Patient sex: M
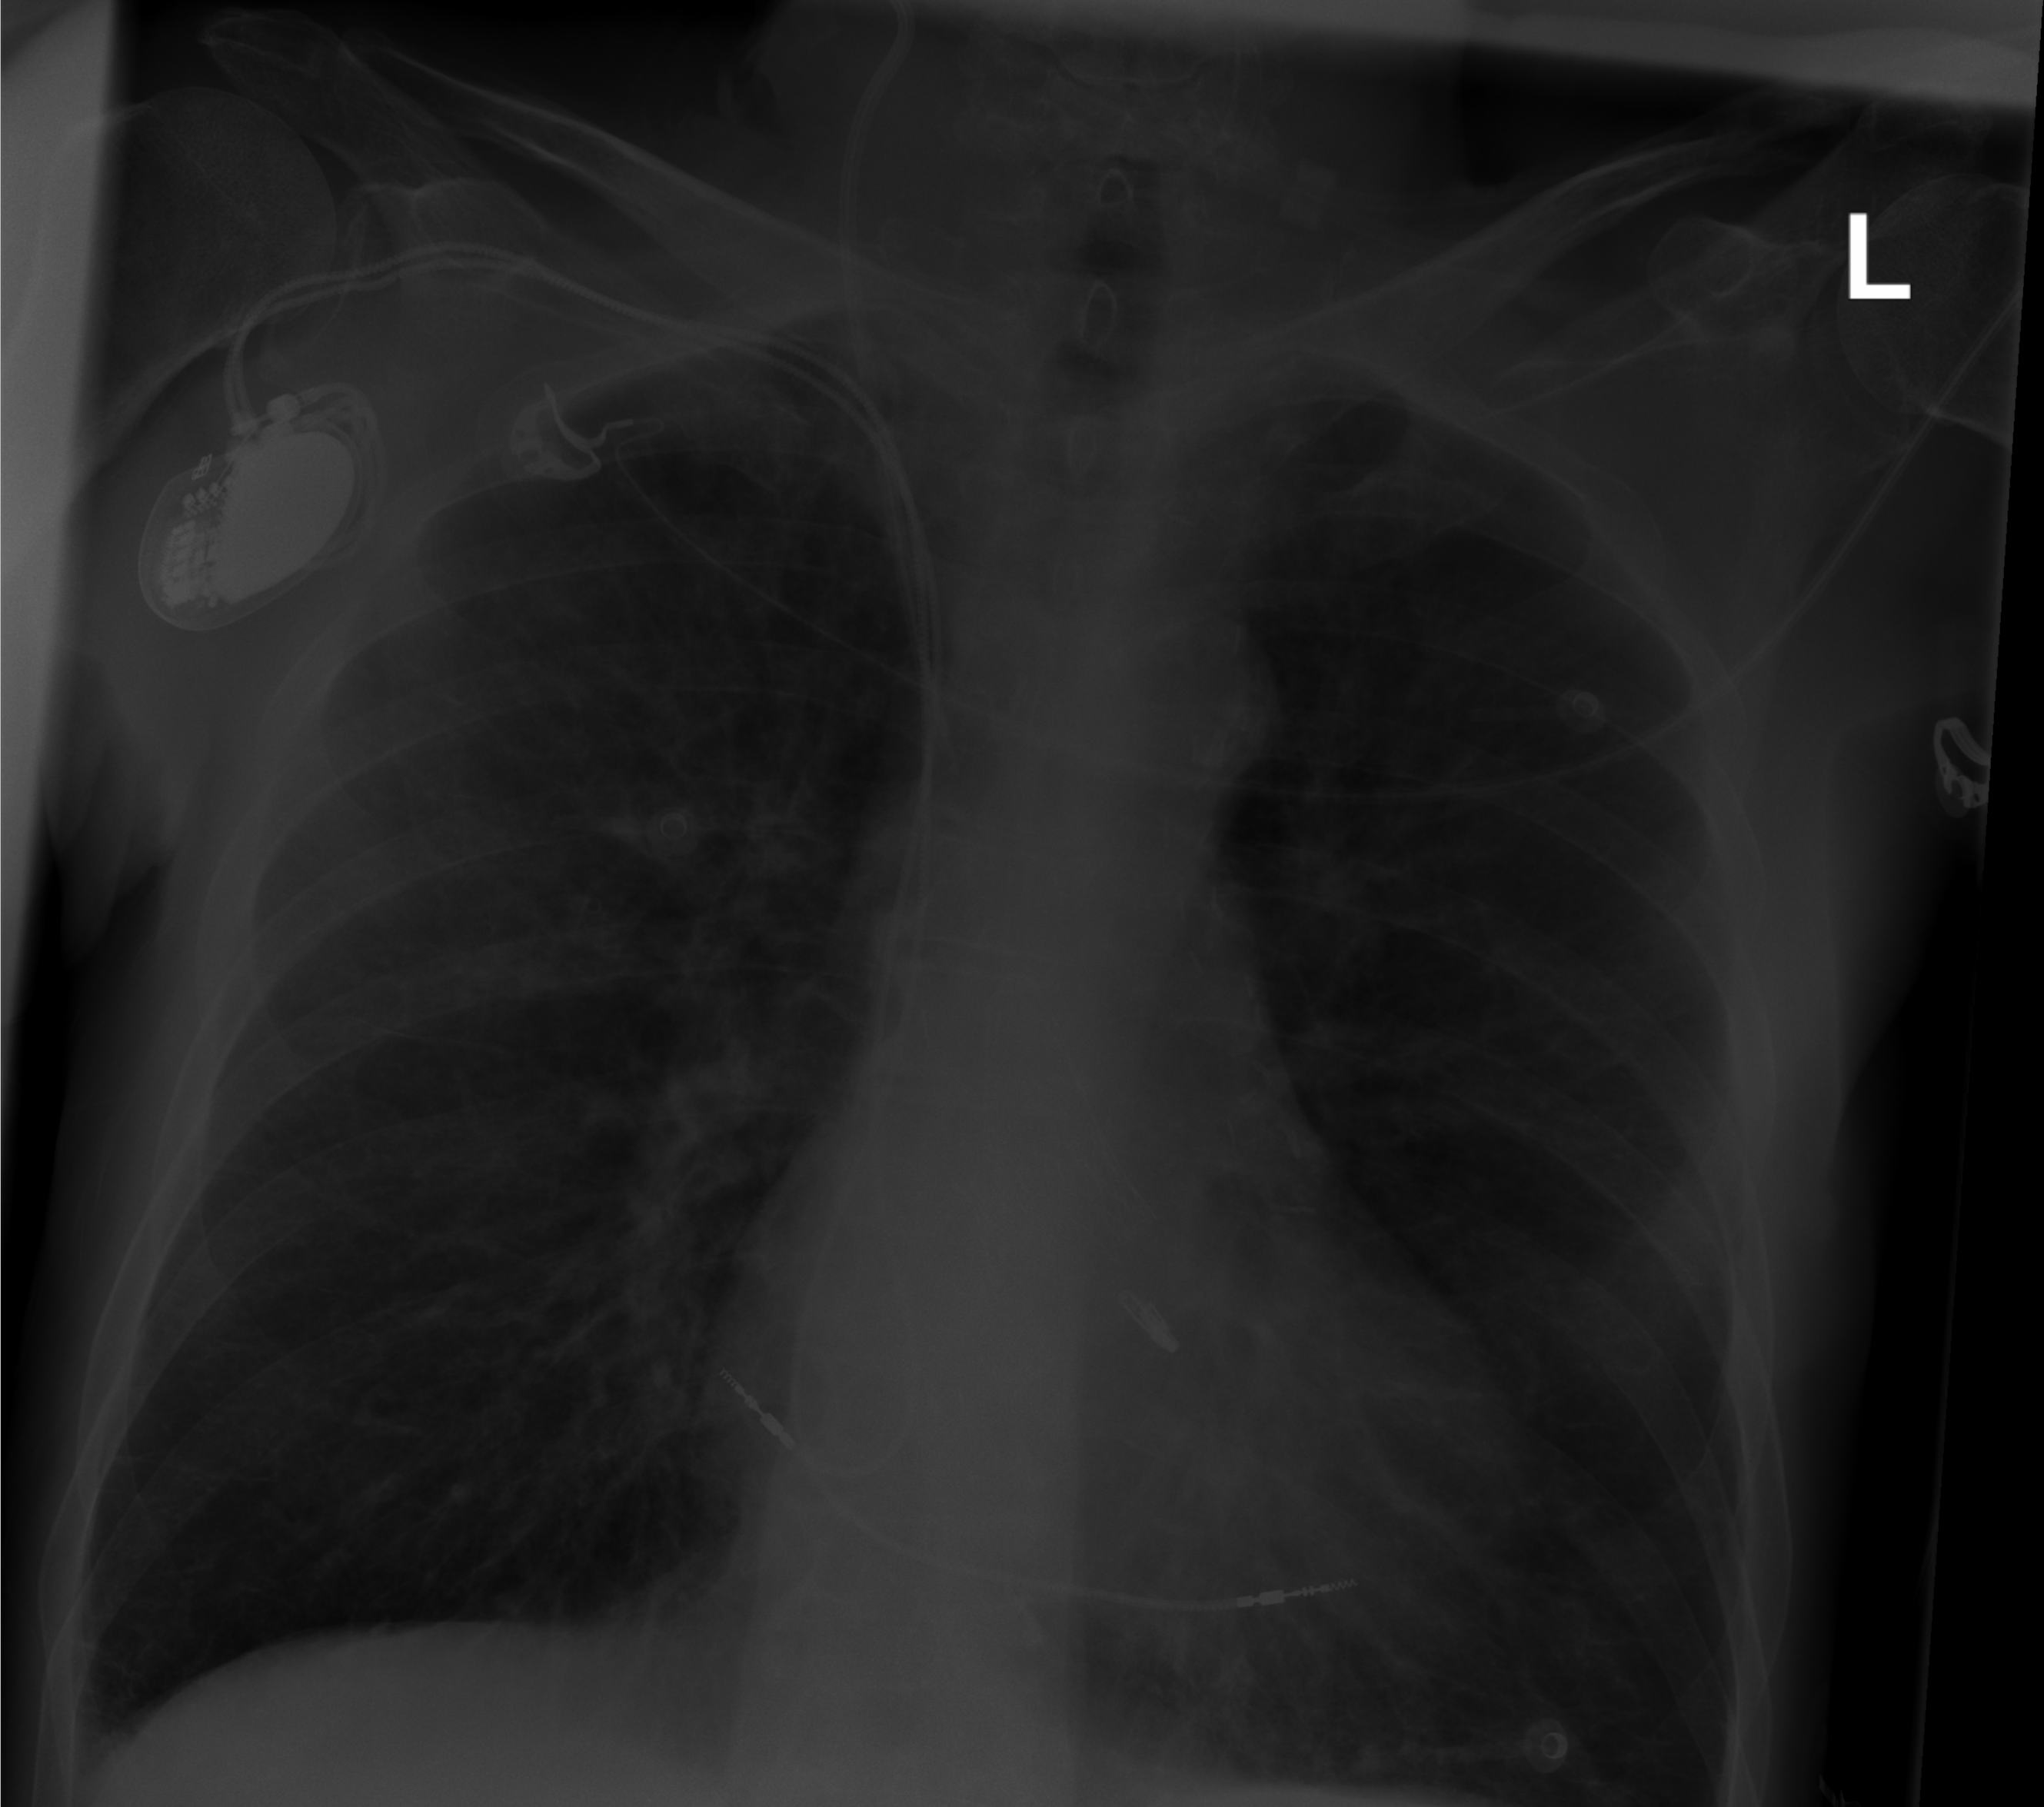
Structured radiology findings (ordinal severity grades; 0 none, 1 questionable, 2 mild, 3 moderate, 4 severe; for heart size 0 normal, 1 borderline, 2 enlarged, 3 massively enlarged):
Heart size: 0
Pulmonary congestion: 2
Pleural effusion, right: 0
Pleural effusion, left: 0
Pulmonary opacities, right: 0
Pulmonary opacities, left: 0
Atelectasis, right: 0
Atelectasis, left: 0